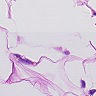
Metastatic tissue present: no